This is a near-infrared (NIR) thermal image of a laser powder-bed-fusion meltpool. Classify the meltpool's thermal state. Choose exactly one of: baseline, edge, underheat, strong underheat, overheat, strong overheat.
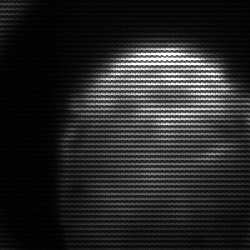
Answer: edge